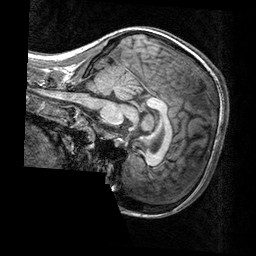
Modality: T1w
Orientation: sagittal
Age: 20
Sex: female
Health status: healthy
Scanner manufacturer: siemens
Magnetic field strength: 3 T
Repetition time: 2.3 s
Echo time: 0.00303 s